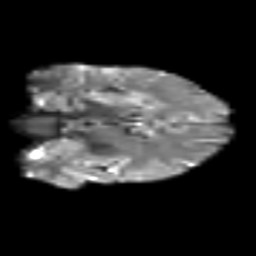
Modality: T2w
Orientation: coronal
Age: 57
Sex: female
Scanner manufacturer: siemens
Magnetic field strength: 3 T
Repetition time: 5.6 s
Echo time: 0.082 s